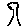
Label: tree